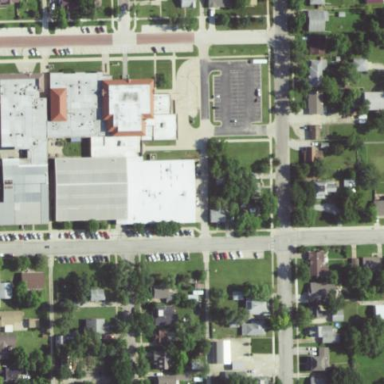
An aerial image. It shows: School building.